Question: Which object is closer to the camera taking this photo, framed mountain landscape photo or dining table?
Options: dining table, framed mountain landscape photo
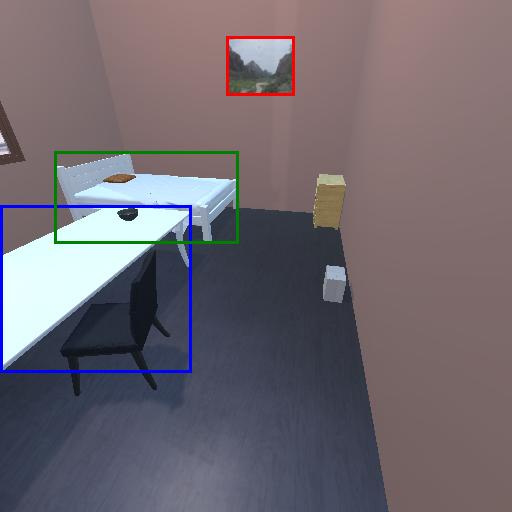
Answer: dining table